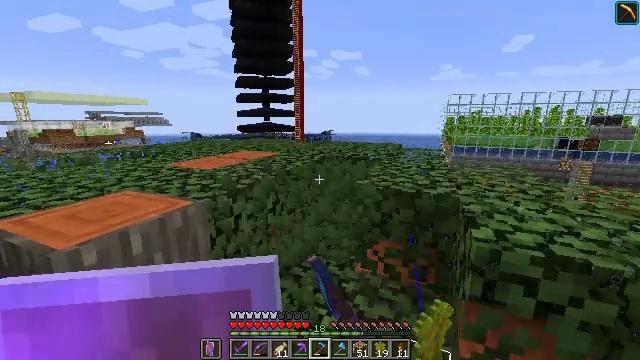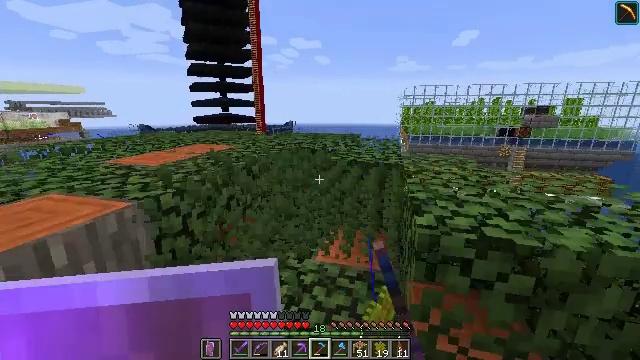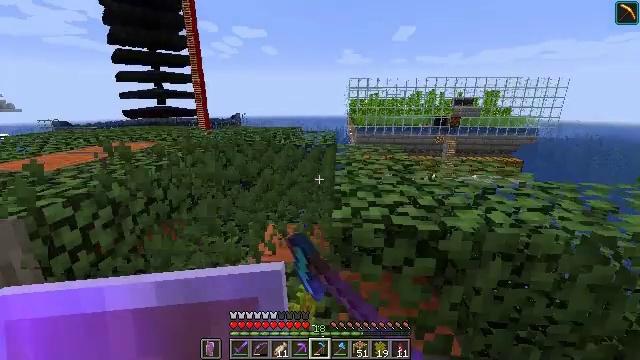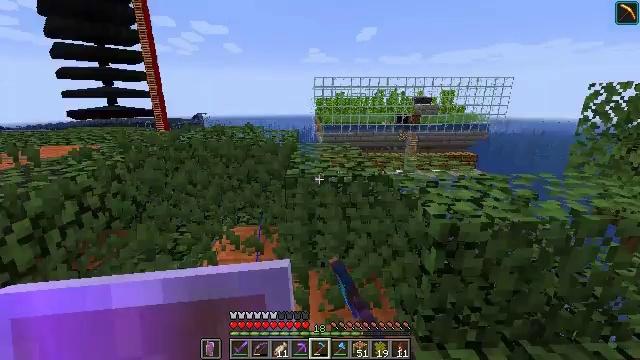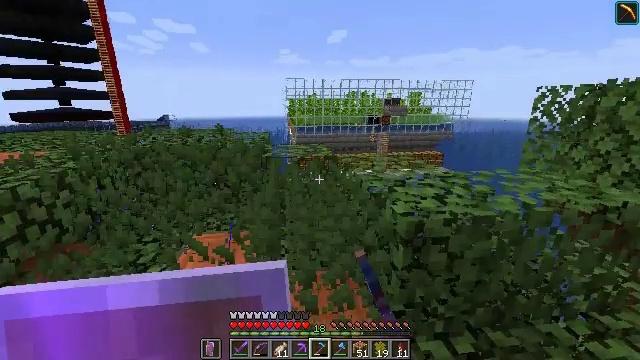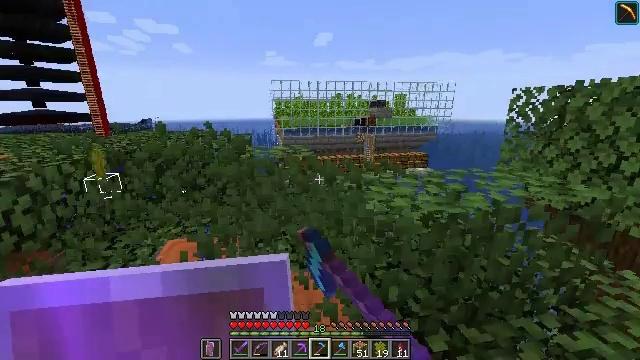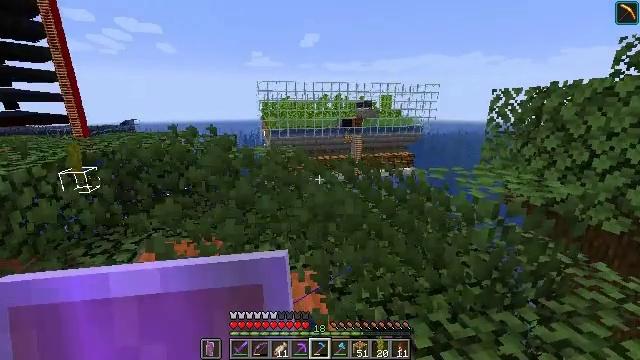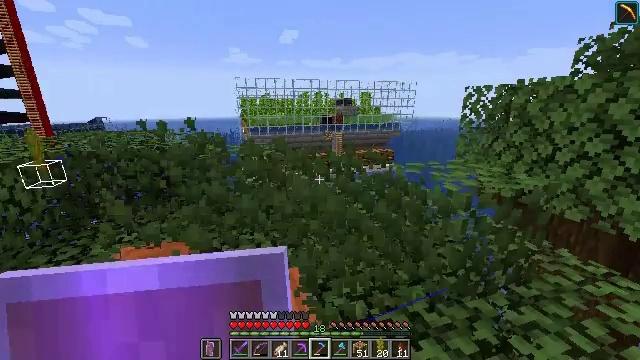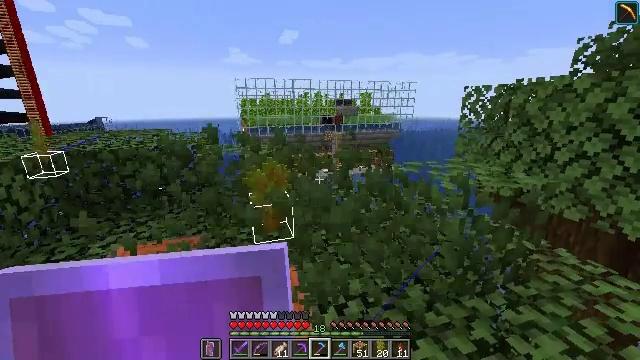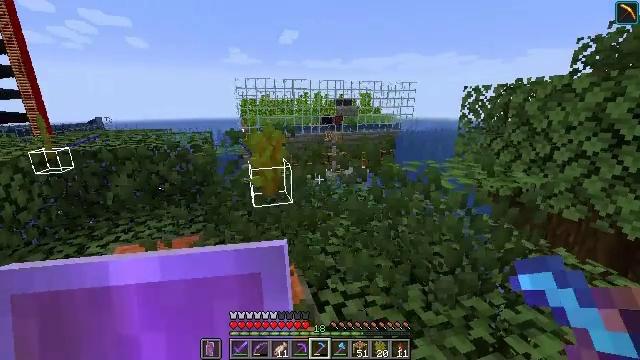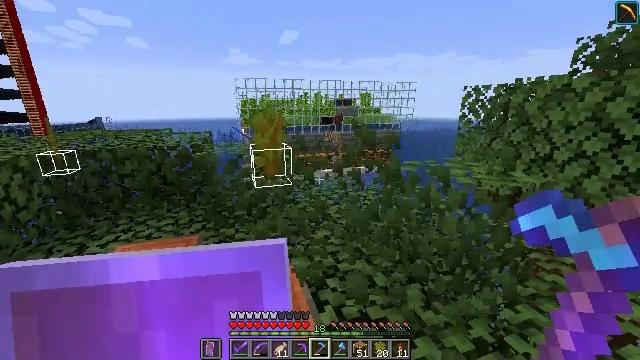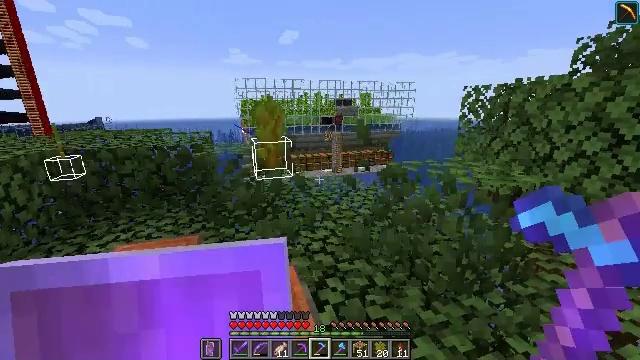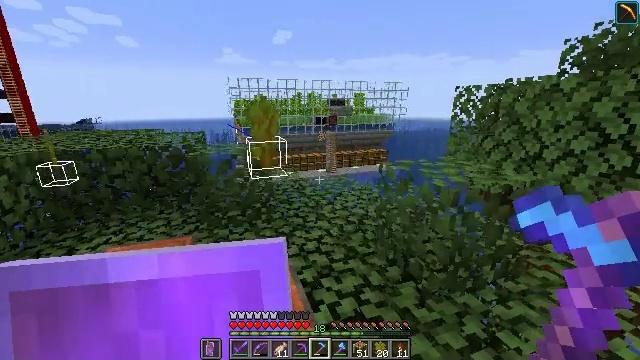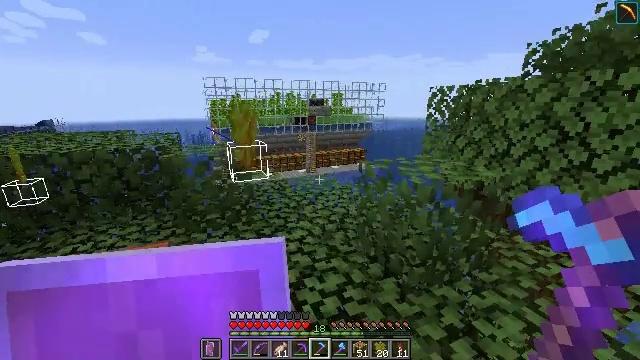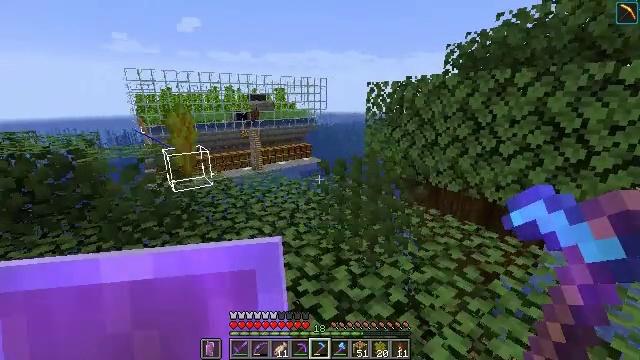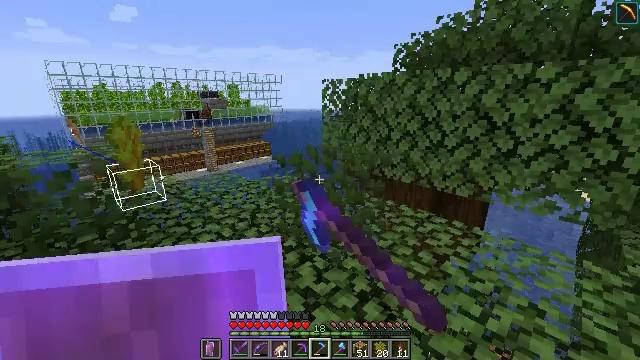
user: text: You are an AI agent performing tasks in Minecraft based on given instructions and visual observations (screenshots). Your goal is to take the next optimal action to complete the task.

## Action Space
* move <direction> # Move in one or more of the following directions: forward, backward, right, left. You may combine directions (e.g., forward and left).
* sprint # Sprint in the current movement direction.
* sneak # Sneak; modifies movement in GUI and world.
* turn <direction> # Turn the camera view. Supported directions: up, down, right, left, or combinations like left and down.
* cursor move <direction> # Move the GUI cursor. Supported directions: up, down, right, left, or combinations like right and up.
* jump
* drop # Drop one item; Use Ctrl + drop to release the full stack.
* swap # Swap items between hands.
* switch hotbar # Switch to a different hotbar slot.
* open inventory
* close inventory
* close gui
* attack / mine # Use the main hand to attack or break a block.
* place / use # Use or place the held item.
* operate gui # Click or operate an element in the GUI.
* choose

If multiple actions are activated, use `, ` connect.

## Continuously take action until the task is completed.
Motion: motion action
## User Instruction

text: Break the acacia leaves to collect them.
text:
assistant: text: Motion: move right, turn right and down, attack / mine
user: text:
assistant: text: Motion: move right, turn right and down, attack / mine
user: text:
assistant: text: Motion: move right, turn right, attack / mine
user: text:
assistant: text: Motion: turn right, attack / mine
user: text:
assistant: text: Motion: turn right, attack / mine
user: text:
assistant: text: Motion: turn right, attack / mine
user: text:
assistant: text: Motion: turn right, attack / mine
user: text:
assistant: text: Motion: attack / mine
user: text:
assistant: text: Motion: attack / mine
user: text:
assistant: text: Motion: attack / mine
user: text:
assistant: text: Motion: attack / mine
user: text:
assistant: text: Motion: turn right, attack / mine
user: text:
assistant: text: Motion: turn right, attack / mine
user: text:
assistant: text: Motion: turn right and down, attack / mine
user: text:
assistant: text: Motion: turn right, attack / mine
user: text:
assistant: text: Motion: attack / mine
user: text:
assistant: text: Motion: attack / mine
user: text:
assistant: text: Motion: attack / mine
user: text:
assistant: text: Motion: attack / mine
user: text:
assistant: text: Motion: attack / mine
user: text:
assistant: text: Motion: turn left
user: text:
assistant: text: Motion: move forward, turn left
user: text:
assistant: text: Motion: move forward, turn left and up
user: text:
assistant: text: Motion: move forward, turn left
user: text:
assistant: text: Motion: move forward, turn left
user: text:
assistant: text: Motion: move forward, turn left
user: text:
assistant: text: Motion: move forward
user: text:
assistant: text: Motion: move forward
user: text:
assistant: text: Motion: move forward
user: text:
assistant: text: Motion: move forward